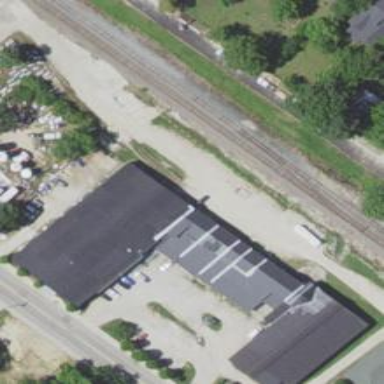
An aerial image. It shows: Railway siding with rails.